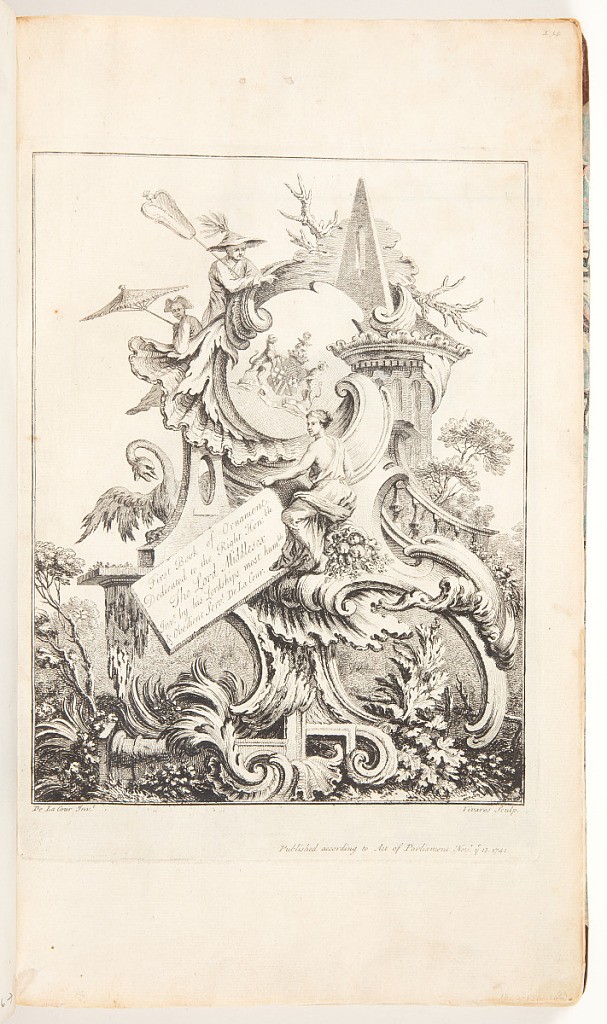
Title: Frontispiece for Book 4, in Eight books of Ornament
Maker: William Delacour, French, 1741 – 1767
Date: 1741–47
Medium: Engravings on white laid paper, bound in half-calf and marbled boards
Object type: Bound volume
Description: First book (dedicated to Lord Middlesex): title page and six plates, dated 1741, of rocaille cartouches; second book (dedicated to the Earl of Holderness): title page and five rocaille motifs, dated 1742; third book (dedicated to the Duke of Rutland): title page and six plates of cartouches, dated 1743; fifth book; title page and fourteen plates (one bound upside down) of furniture, dated 1743; sixth and seventh books: title pages (half-size) and fourteen plates of cartouches, undated; eighth book: title page and six plates of jewelery, dated 1747.